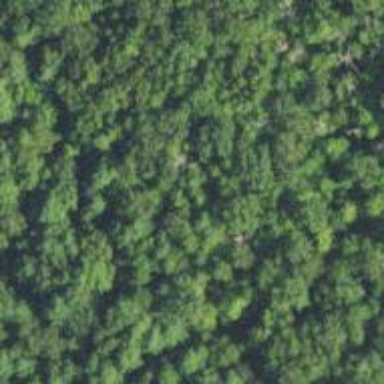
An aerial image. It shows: Mixed woodland with various types of leaves.